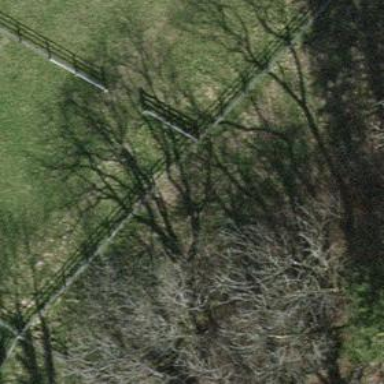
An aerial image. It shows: Fence.